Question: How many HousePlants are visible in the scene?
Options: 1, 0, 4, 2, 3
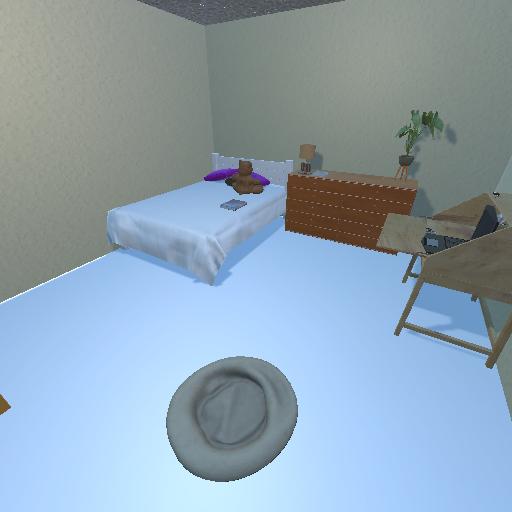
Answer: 1